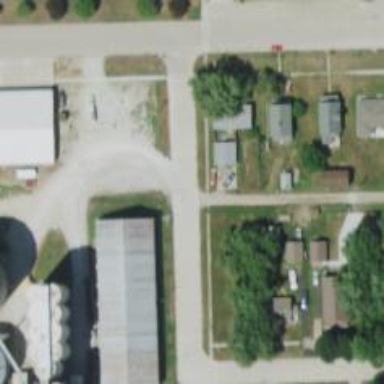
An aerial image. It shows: Residential road with separate sidewalk.